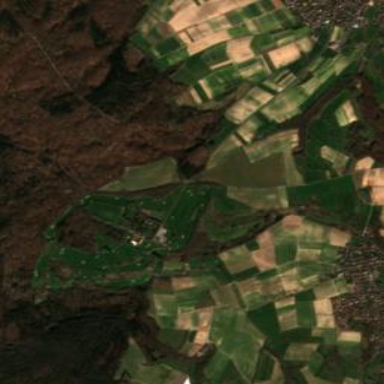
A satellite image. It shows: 18-hole golf course situated within leisure land.